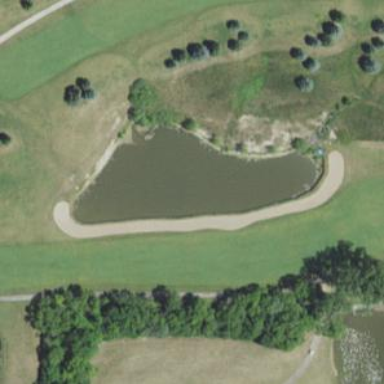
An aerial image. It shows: Bunker on golf course.